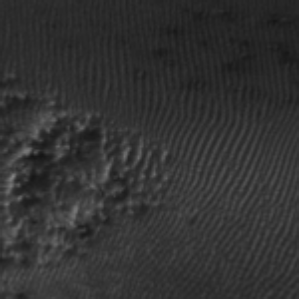
Label: frost